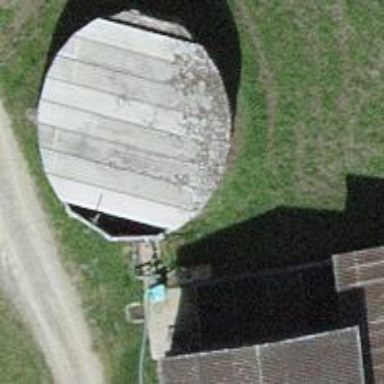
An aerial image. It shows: Storage tank that is man-made.